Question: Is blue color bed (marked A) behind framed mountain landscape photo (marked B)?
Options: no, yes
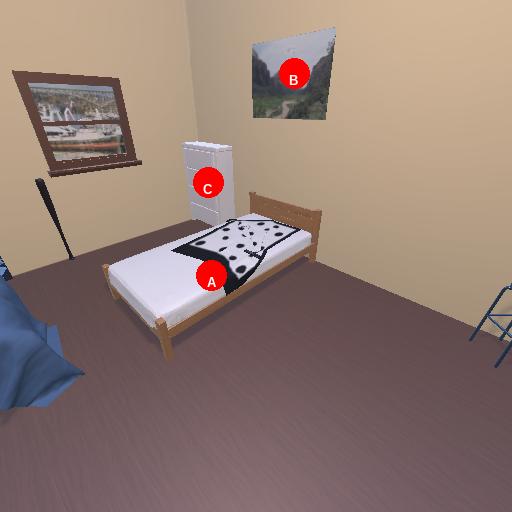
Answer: no